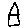
Label: house